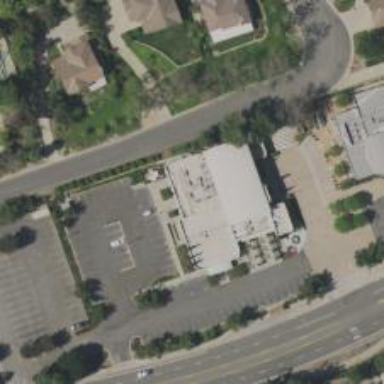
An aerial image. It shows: Civic building.